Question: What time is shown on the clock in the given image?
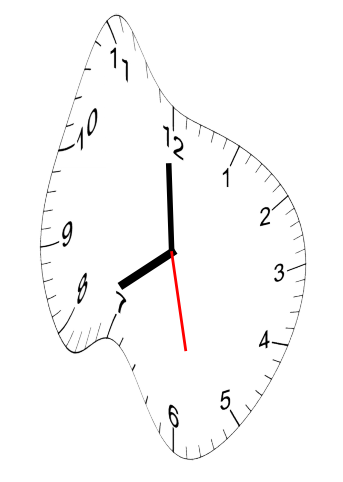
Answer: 07:59:28